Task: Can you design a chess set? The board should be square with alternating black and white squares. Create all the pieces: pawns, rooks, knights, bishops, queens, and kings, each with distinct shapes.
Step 5432:
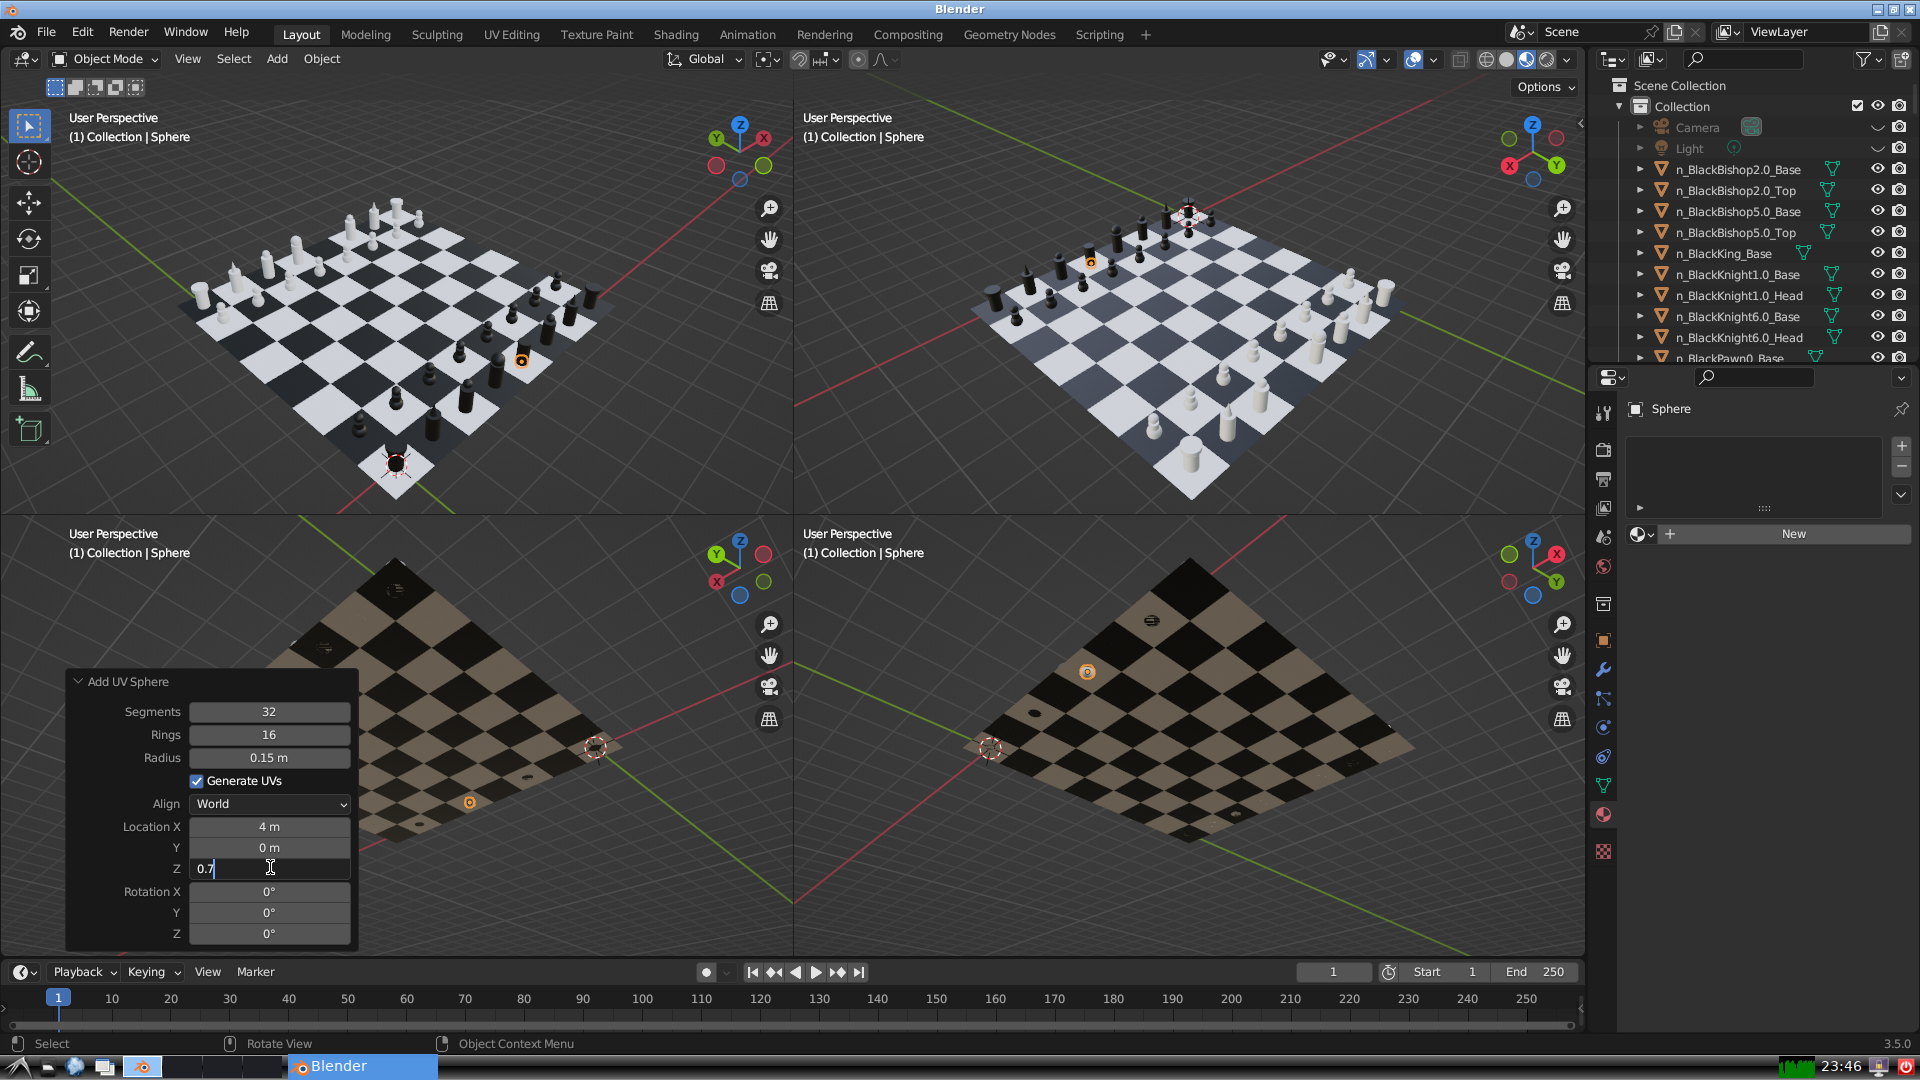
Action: {"key_press": ['Return']}